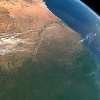
Label: land